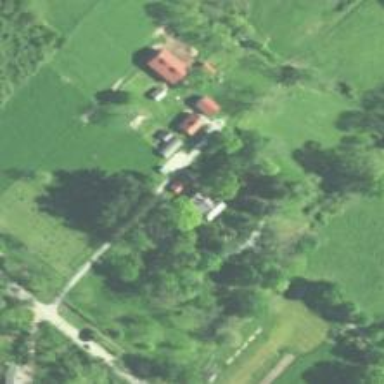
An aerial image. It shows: Farmyard with historic farm buildings.